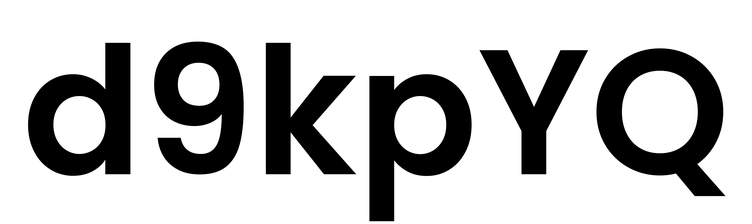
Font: Poppins-SemiBold